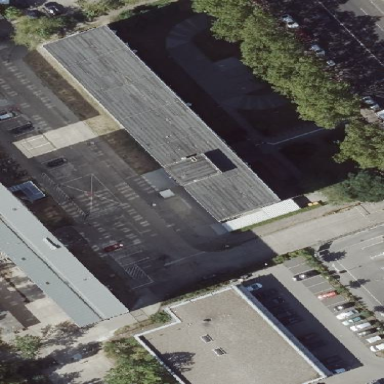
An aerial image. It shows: Public building.